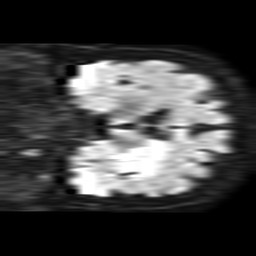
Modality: TRACE
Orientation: coronal
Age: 73
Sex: female
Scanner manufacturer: philips
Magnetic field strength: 1.5 T
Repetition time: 3.394 s
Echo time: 0.06899 s